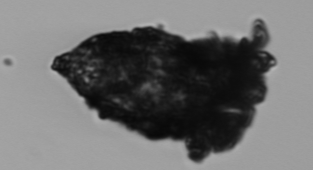
Label: Tintinnopsis